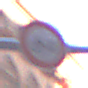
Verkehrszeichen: VerbotMofas
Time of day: SunriseSunset
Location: Outdoor (Urban)
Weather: PartlyCloudy
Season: NotSpecified
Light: Natural